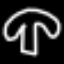
Label: mushroom